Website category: restaurant
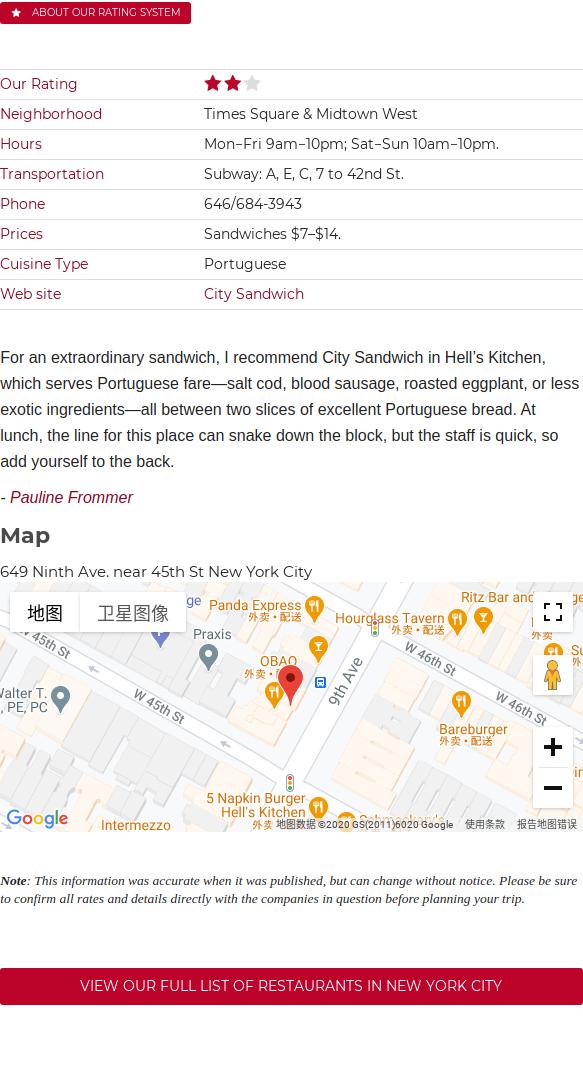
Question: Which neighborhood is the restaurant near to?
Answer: Times Square & Midtown West

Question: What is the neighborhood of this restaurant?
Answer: Times Square & Midtown West

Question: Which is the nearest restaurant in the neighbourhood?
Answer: Times Square & Midtown West

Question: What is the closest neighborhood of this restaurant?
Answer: Times Square & Midtown West

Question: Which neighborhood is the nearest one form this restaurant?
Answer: Times Square & Midtown West

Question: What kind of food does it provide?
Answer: Portuguese

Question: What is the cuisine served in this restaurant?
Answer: Portuguese

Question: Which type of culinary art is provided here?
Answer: Portuguese

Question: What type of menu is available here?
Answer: Portuguese

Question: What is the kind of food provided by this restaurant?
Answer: Portuguese

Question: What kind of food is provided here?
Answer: Portuguese

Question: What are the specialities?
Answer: Portuguese

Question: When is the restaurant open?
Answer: MonFri 9am10pm; SatSun 10am10pm.

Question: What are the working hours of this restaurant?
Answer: MonFri 9am10pm; SatSun 10am10pm.

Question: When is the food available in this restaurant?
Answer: MonFri 9am10pm; SatSun 10am10pm.

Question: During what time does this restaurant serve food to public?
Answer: MonFri 9am10pm; SatSun 10am10pm.

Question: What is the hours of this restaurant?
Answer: MonFri 9am10pm; SatSun 10am10pm.

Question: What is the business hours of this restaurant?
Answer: MonFri 9am10pm; SatSun 10am10pm.

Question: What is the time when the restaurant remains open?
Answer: MonFri 9am10pm; SatSun 10am10pm.

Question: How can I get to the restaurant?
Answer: Subway: A, E, C, 7 to 42nd St.

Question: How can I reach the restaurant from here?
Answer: Subway: A, E, C, 7 to 42nd St.

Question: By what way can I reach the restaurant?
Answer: Subway: A, E, C, 7 to 42nd St.

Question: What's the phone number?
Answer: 646/684-3943

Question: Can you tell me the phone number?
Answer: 646/684-3943

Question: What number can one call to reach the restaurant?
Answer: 646/684-3943

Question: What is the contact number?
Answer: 646/684-3943

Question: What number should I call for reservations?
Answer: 646/684-3943

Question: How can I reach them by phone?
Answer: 646/684-3943

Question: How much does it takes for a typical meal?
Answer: Sandwiches $7$14.

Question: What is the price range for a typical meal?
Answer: Sandwiches $7$14.

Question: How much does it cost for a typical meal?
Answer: Sandwiches $7$14.

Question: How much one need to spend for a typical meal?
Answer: Sandwiches $7$14.

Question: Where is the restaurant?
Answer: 649 Ninth Ave. near 45th St New York City

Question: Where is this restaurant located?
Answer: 649 Ninth Ave. near 45th St New York City

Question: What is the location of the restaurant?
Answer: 649 Ninth Ave. near 45th St New York City

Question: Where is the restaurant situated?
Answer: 649 Ninth Ave. near 45th St New York City

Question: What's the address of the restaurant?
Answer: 649 Ninth Ave. near 45th St New York City

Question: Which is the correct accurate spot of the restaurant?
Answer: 649 Ninth Ave. near 45th St New York City

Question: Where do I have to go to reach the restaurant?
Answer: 649 Ninth Ave. near 45th St New York City